Field crop: maize
Growth stage: 2
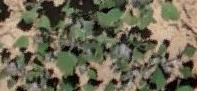
Species: chenopodium